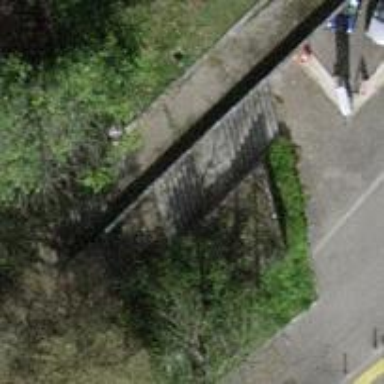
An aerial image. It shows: Set of concrete steps.